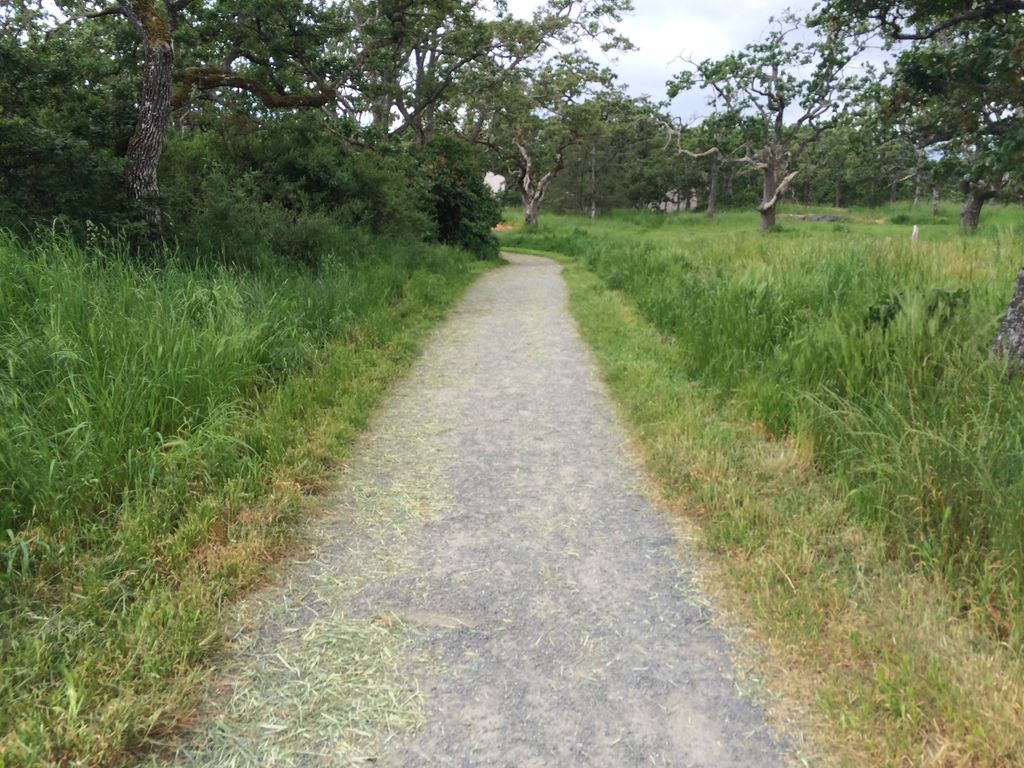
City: victoria